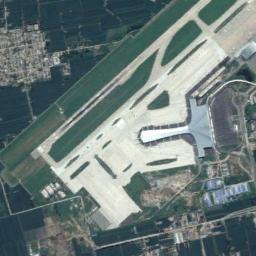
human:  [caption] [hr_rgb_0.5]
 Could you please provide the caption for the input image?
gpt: Most of the buildings at this airport have gray domes .

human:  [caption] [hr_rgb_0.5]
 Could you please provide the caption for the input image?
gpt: An airport with some runways and a polygonal passenger terminal on the farmland and some suburbs beside .

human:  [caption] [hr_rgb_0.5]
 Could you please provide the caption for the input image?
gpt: A elaborate airport with many runways and buildings is surrounded by a residential area and green farmland .

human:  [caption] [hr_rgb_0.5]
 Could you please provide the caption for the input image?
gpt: An airport is in the middle of grass surrounded by the fields .

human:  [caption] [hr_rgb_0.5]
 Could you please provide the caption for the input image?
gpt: The runway of the airport is surrounded by grass .